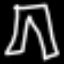
Label: pants